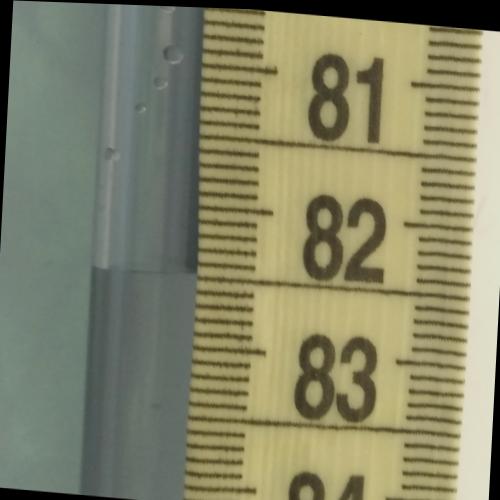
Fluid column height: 82.5 cm